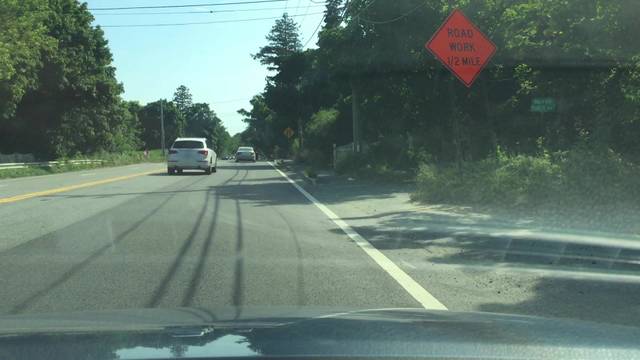
Region: United States
Coordinates: 41.803, -69.978